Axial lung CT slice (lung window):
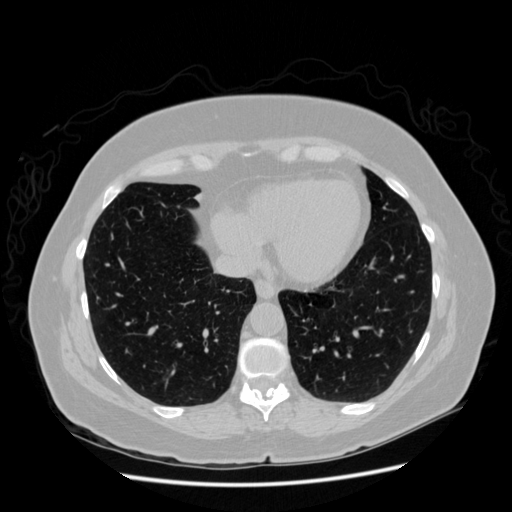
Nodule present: no